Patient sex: M
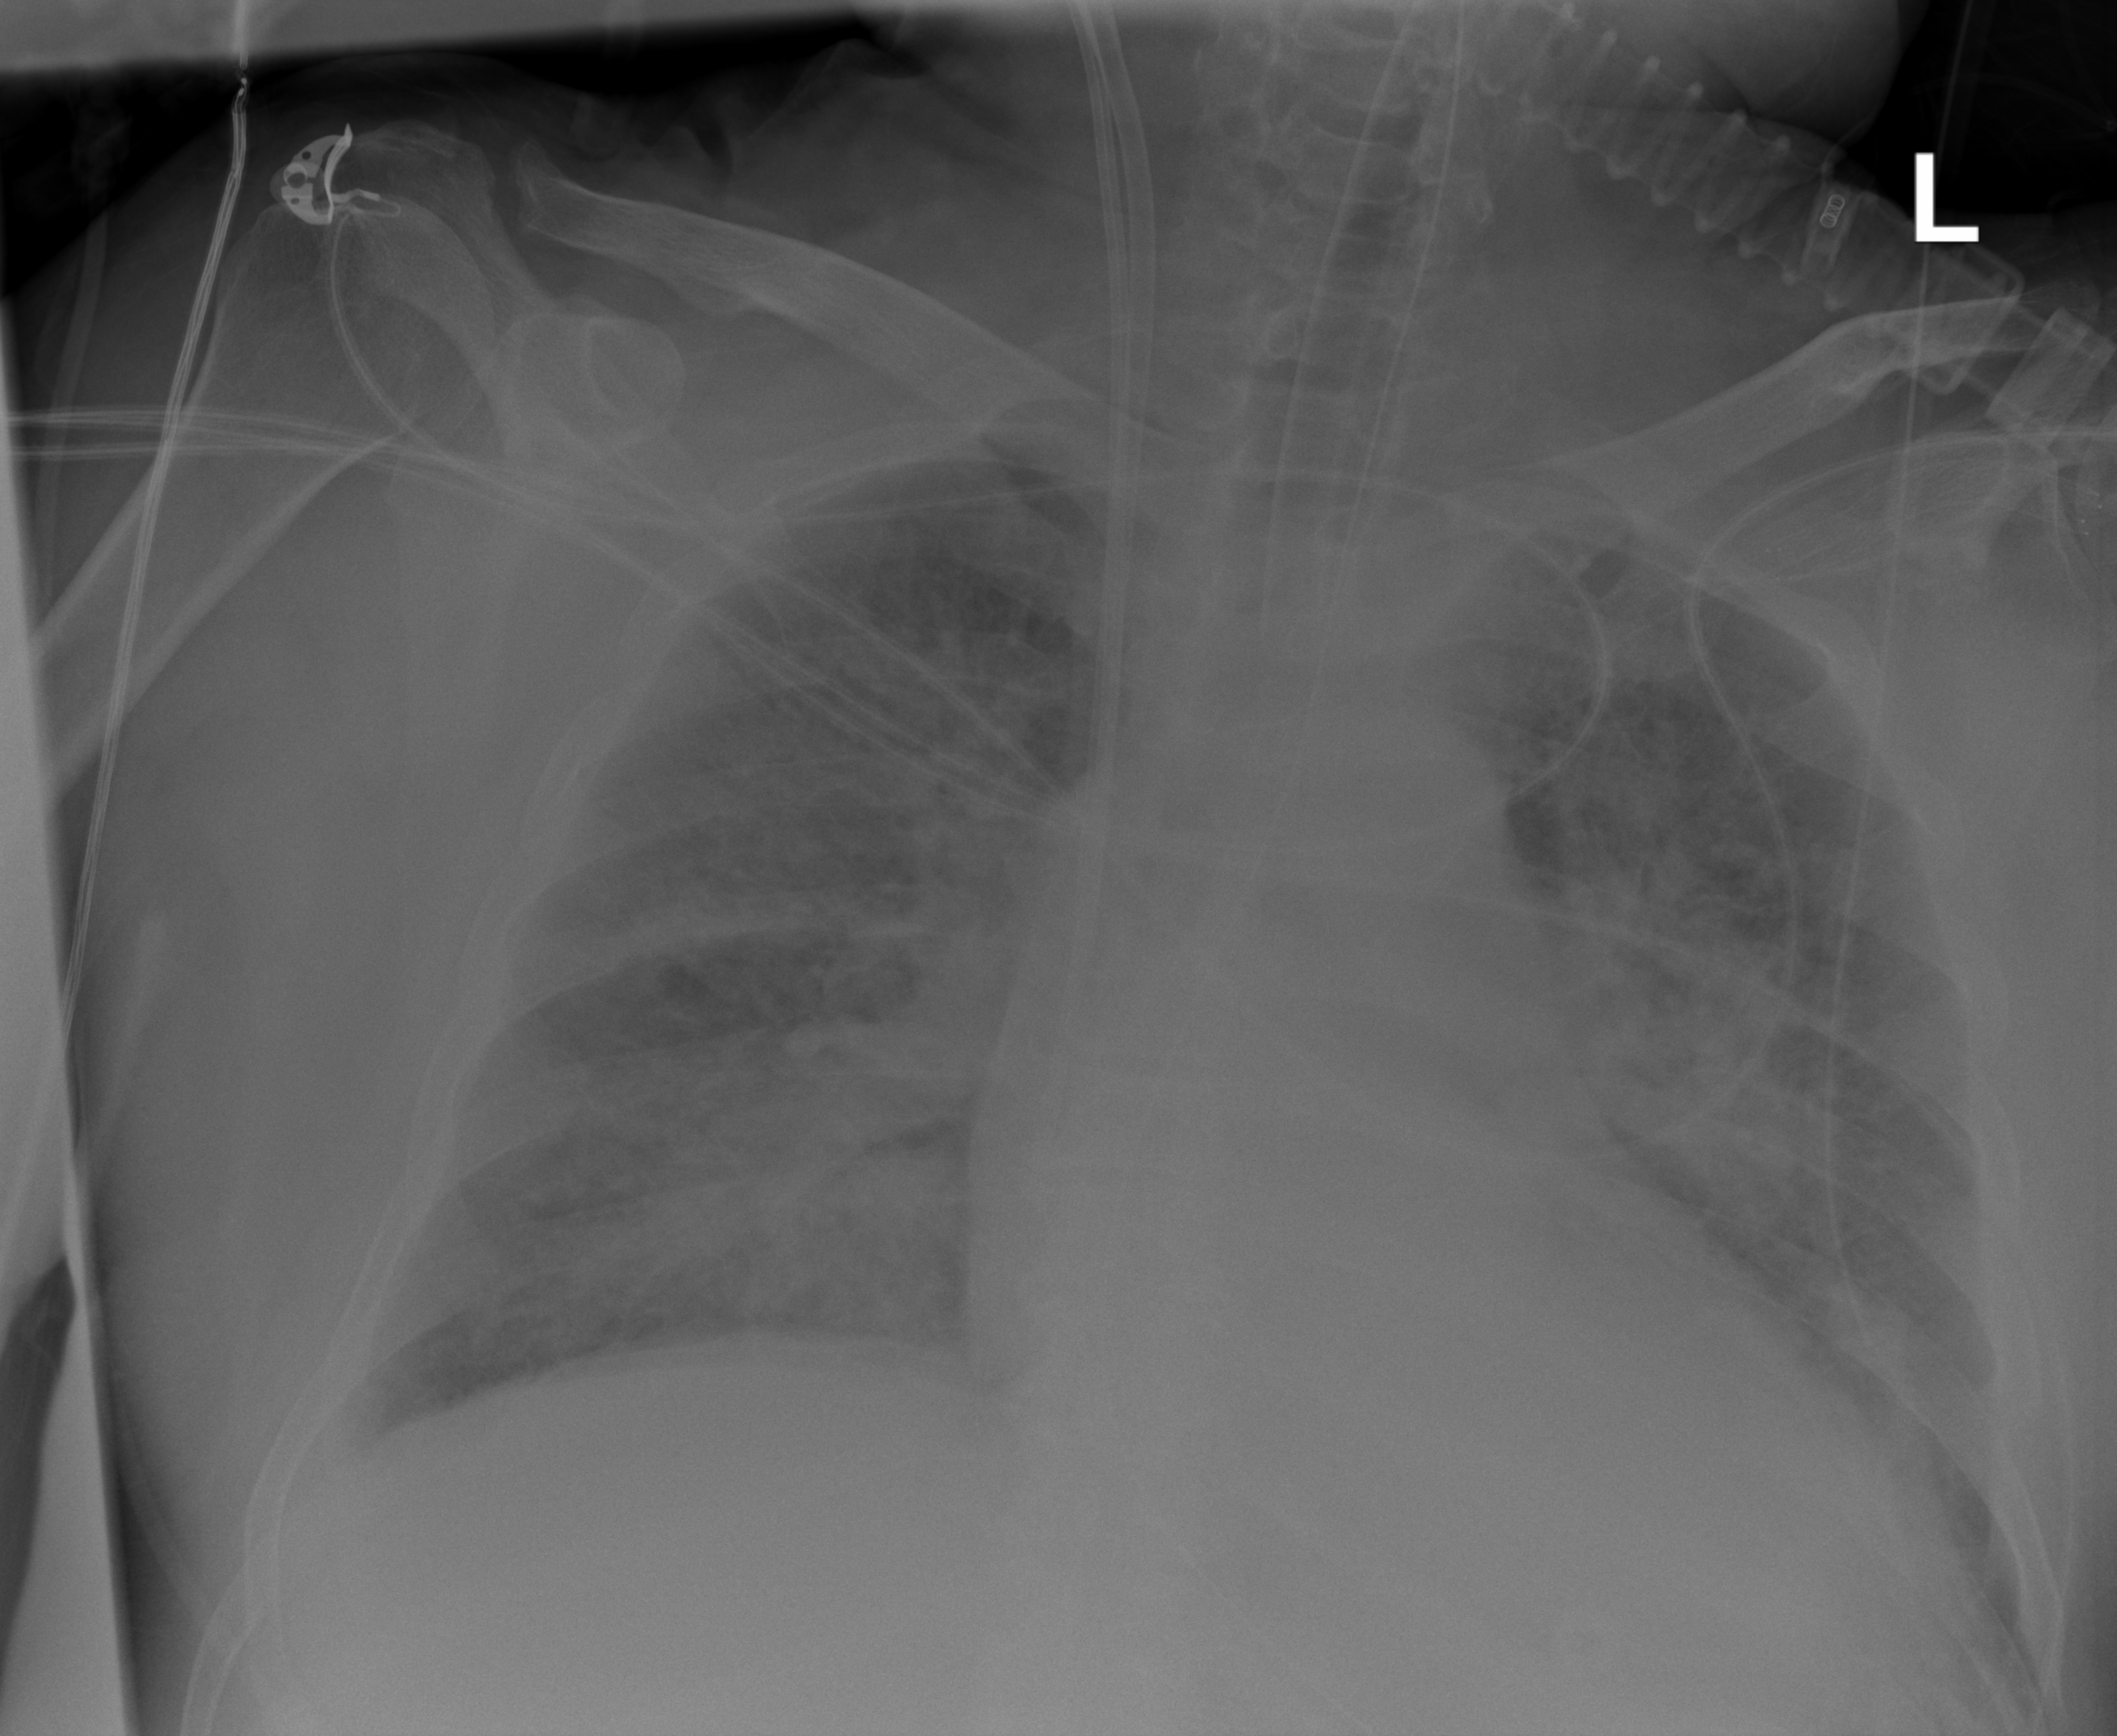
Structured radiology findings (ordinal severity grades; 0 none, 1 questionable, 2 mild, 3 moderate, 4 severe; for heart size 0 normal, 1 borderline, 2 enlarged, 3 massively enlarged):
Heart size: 2
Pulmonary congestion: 2
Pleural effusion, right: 2
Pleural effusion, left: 2
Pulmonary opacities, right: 3
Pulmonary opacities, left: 3
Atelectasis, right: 3
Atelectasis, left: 3